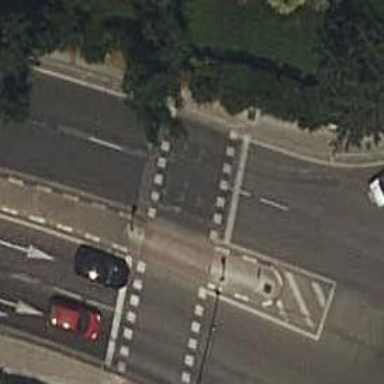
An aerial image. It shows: Crossing with traffic signals.